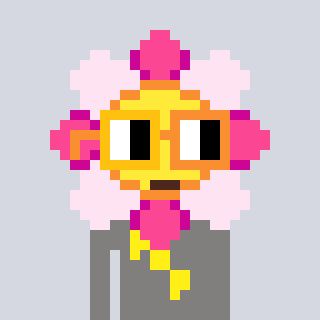
a pixel art character with square yellow and orange glasses, a flower-shaped head and a bluegrey-colored body on a cool background